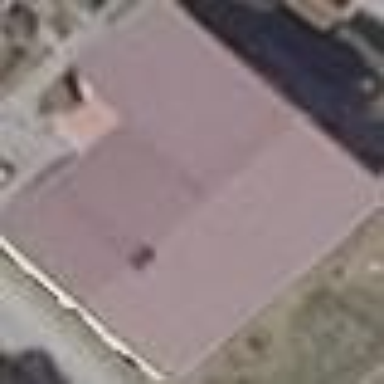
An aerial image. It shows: Gabled building with the roof oriented along its structure.